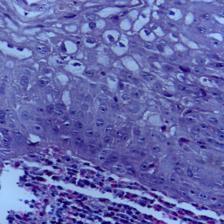
Diagnosis: OSCC